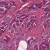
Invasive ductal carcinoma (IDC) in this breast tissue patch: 1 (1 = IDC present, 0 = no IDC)